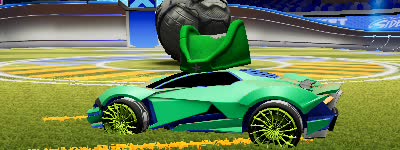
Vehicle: werewolf